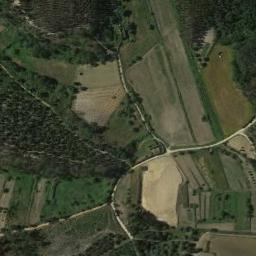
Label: terrace